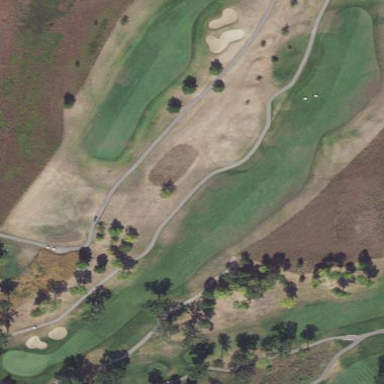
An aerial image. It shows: Scenic golf fairway.